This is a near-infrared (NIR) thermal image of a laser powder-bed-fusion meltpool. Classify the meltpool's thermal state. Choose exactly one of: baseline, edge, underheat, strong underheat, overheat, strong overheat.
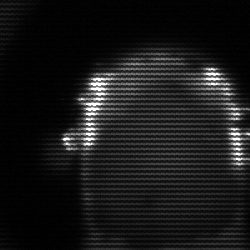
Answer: baseline